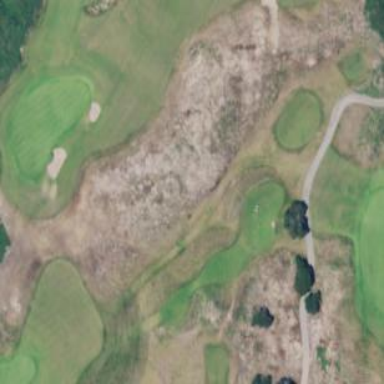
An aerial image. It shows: Golf tee.